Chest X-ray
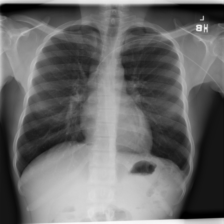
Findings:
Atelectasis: negative
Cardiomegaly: negative
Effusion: negative
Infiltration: negative
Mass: negative
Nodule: negative
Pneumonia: negative
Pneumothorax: negative
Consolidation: negative
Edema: negative
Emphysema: negative
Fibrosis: negative
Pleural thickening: negative
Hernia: negative